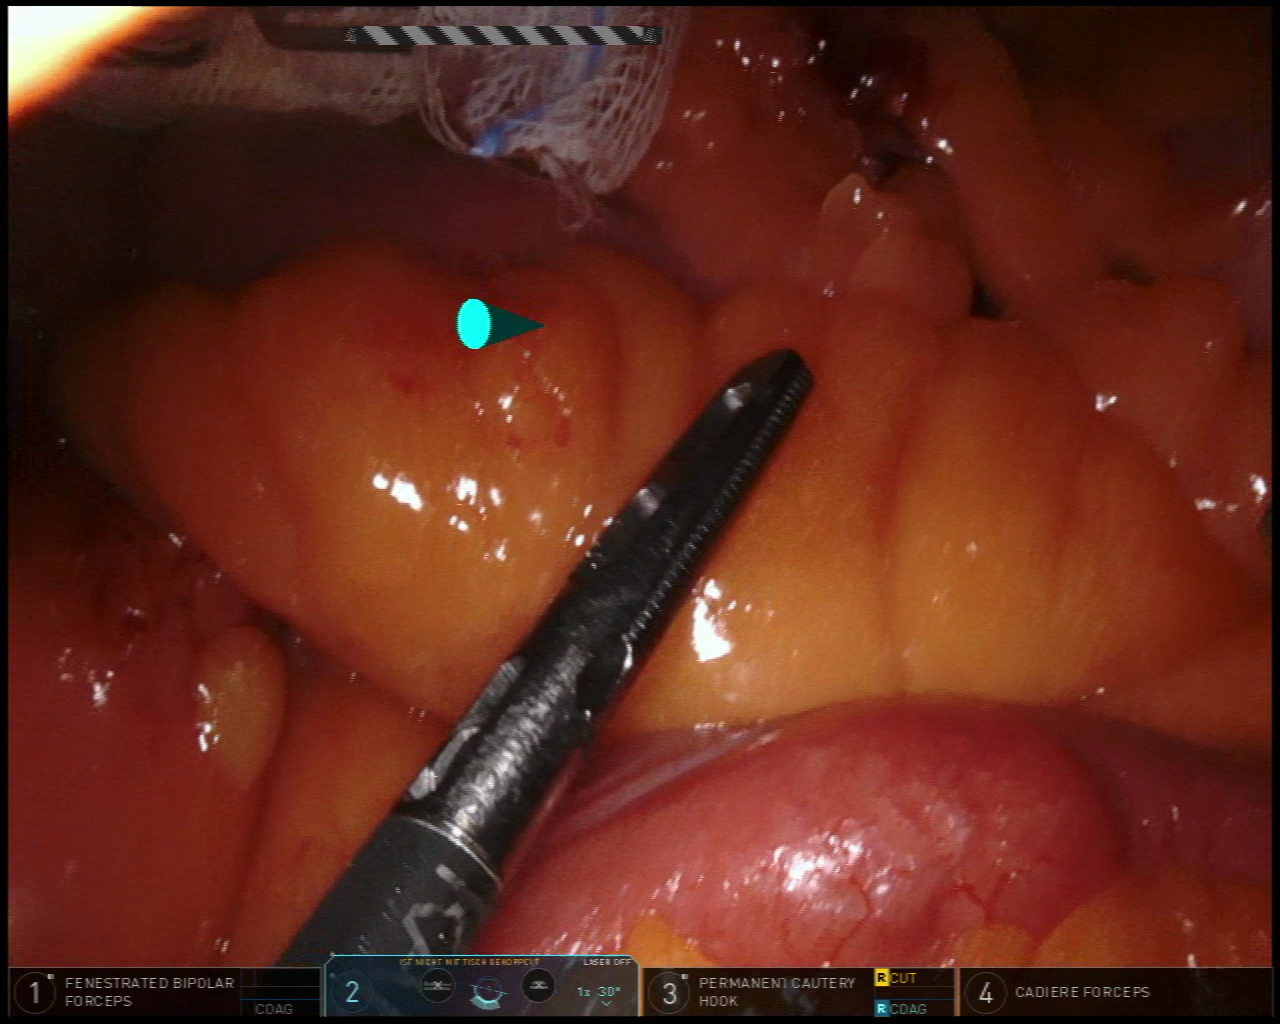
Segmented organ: colon
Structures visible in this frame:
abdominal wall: no
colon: yes
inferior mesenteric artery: no
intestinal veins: no
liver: no
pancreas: no
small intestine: yes
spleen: no
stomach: no
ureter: no
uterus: no
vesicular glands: no